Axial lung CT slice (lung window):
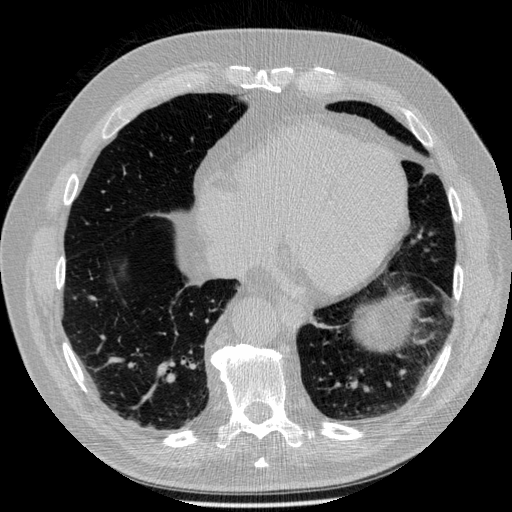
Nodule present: no